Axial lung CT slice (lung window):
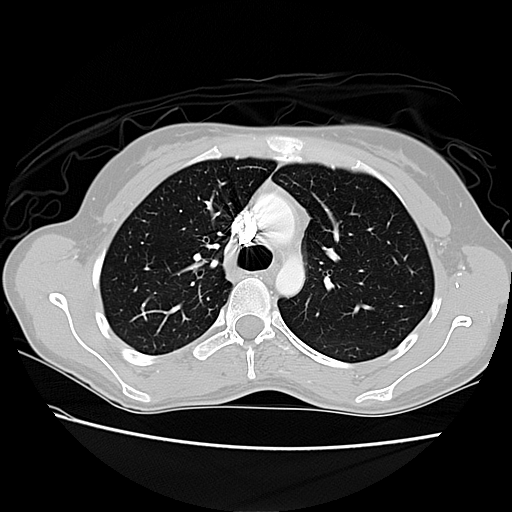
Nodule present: no